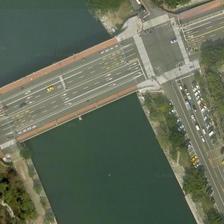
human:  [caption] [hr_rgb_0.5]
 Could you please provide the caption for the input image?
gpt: the environment here is very good since the plants on both sides of the river is rich .

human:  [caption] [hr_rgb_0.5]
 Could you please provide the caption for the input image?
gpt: a wide bridge is on a river with many green trees on the banks of the river .

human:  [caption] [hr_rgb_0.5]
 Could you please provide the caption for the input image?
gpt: a bridge is on a river with many buildings on one side of it .

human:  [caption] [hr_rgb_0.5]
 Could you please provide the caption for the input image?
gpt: some green plants are on the two sides of a river with a bridge over it .

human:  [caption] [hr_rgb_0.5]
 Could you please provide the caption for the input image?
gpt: some green plants are on the two sides of a river with a bridge over it .